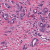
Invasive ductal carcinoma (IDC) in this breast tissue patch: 1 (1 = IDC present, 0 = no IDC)